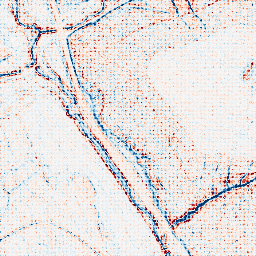
Category: edge_preserving
Decomposition family: anisotropic_diffusion
Decomposition parameters: iterations: 5
kappa: 10
gamma: 0.1
Upsampling method: sinc_blackman
Upsampling parameters: scale: 8
kernel_size: 8
Upsampling scale: 8